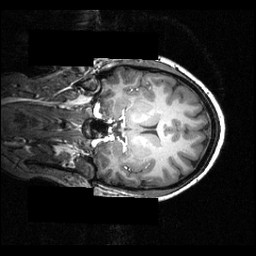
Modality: T1w
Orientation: coronal
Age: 24
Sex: female
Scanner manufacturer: siemens
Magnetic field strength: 3.951 T
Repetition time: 1.5 s
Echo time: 0.00335 s